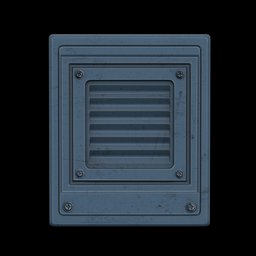
Label: appliances